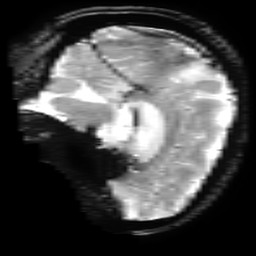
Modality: T2starw
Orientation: sagittal
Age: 25
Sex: female
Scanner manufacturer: ge
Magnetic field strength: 3 T
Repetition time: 0.65 s
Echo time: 0.02 s